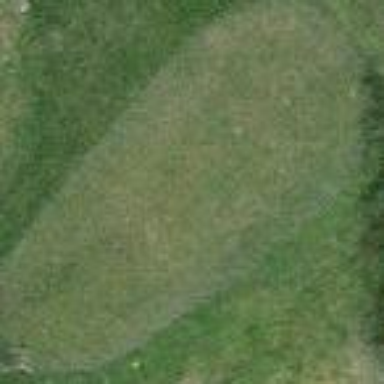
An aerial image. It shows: Golf tee.